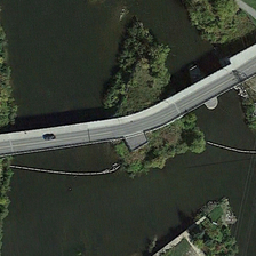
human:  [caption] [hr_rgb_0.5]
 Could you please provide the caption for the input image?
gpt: There is a bridge on the river with many green trees on both sides and many green trees on the island.

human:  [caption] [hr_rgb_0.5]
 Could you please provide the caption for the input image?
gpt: There is a bridge on the river, there are many green trees on both sides, and there are also many green trees on the island.

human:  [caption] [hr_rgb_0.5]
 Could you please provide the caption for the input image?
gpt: There is a bridge on the river, there are many green trees on both sides, and there are also many green trees on the island.

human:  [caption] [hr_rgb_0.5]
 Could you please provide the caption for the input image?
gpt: There is a bridge on the river, there are many green trees on both sides, and there are also many green trees on the island.

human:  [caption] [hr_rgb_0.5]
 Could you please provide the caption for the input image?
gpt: There is a bridge on the river with many green trees on both sides, and there are also many green trees on the island.